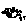
Label: bird